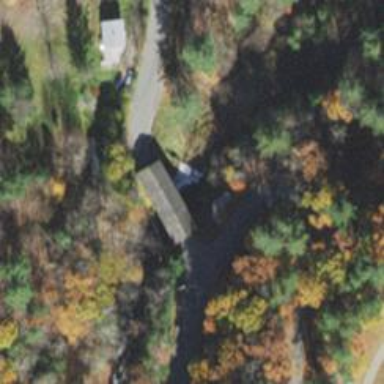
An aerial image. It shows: Covered bridge over secondary road.